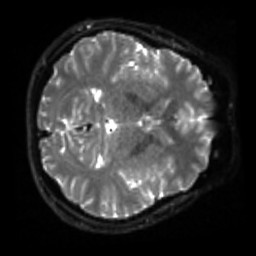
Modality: sbref
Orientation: axial
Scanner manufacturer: siemens
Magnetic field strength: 3 T
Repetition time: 4 s
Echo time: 0.0594 s